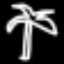
Label: palm tree